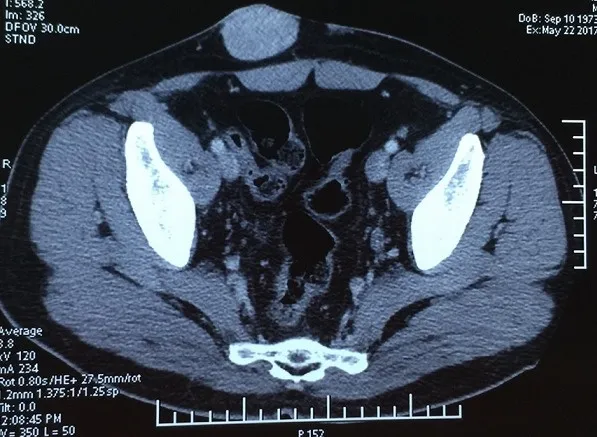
CT showing the lesion.
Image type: radiology (ct)